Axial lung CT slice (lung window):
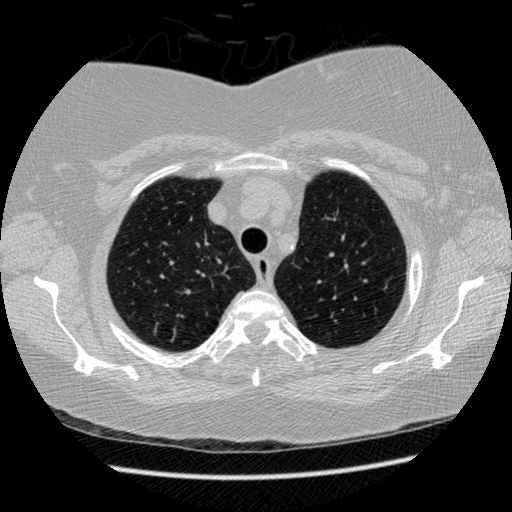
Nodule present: no